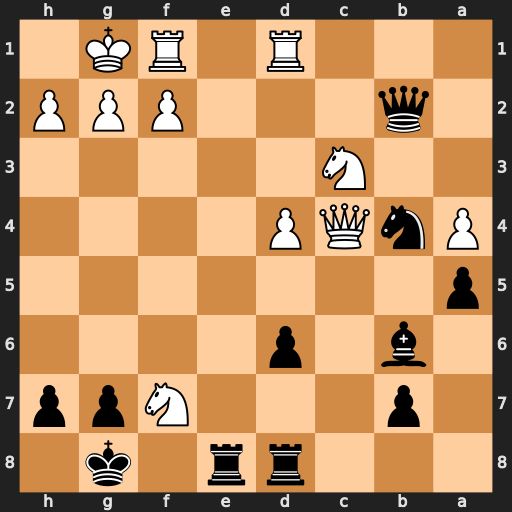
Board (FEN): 3rr1k1/1p3Npp/1b1p4/p7/PnQP4/2N5/1q3PPP/3R1RK1
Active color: b
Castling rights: -
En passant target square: -
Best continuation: d5 Qb5 Kxf7